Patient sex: F
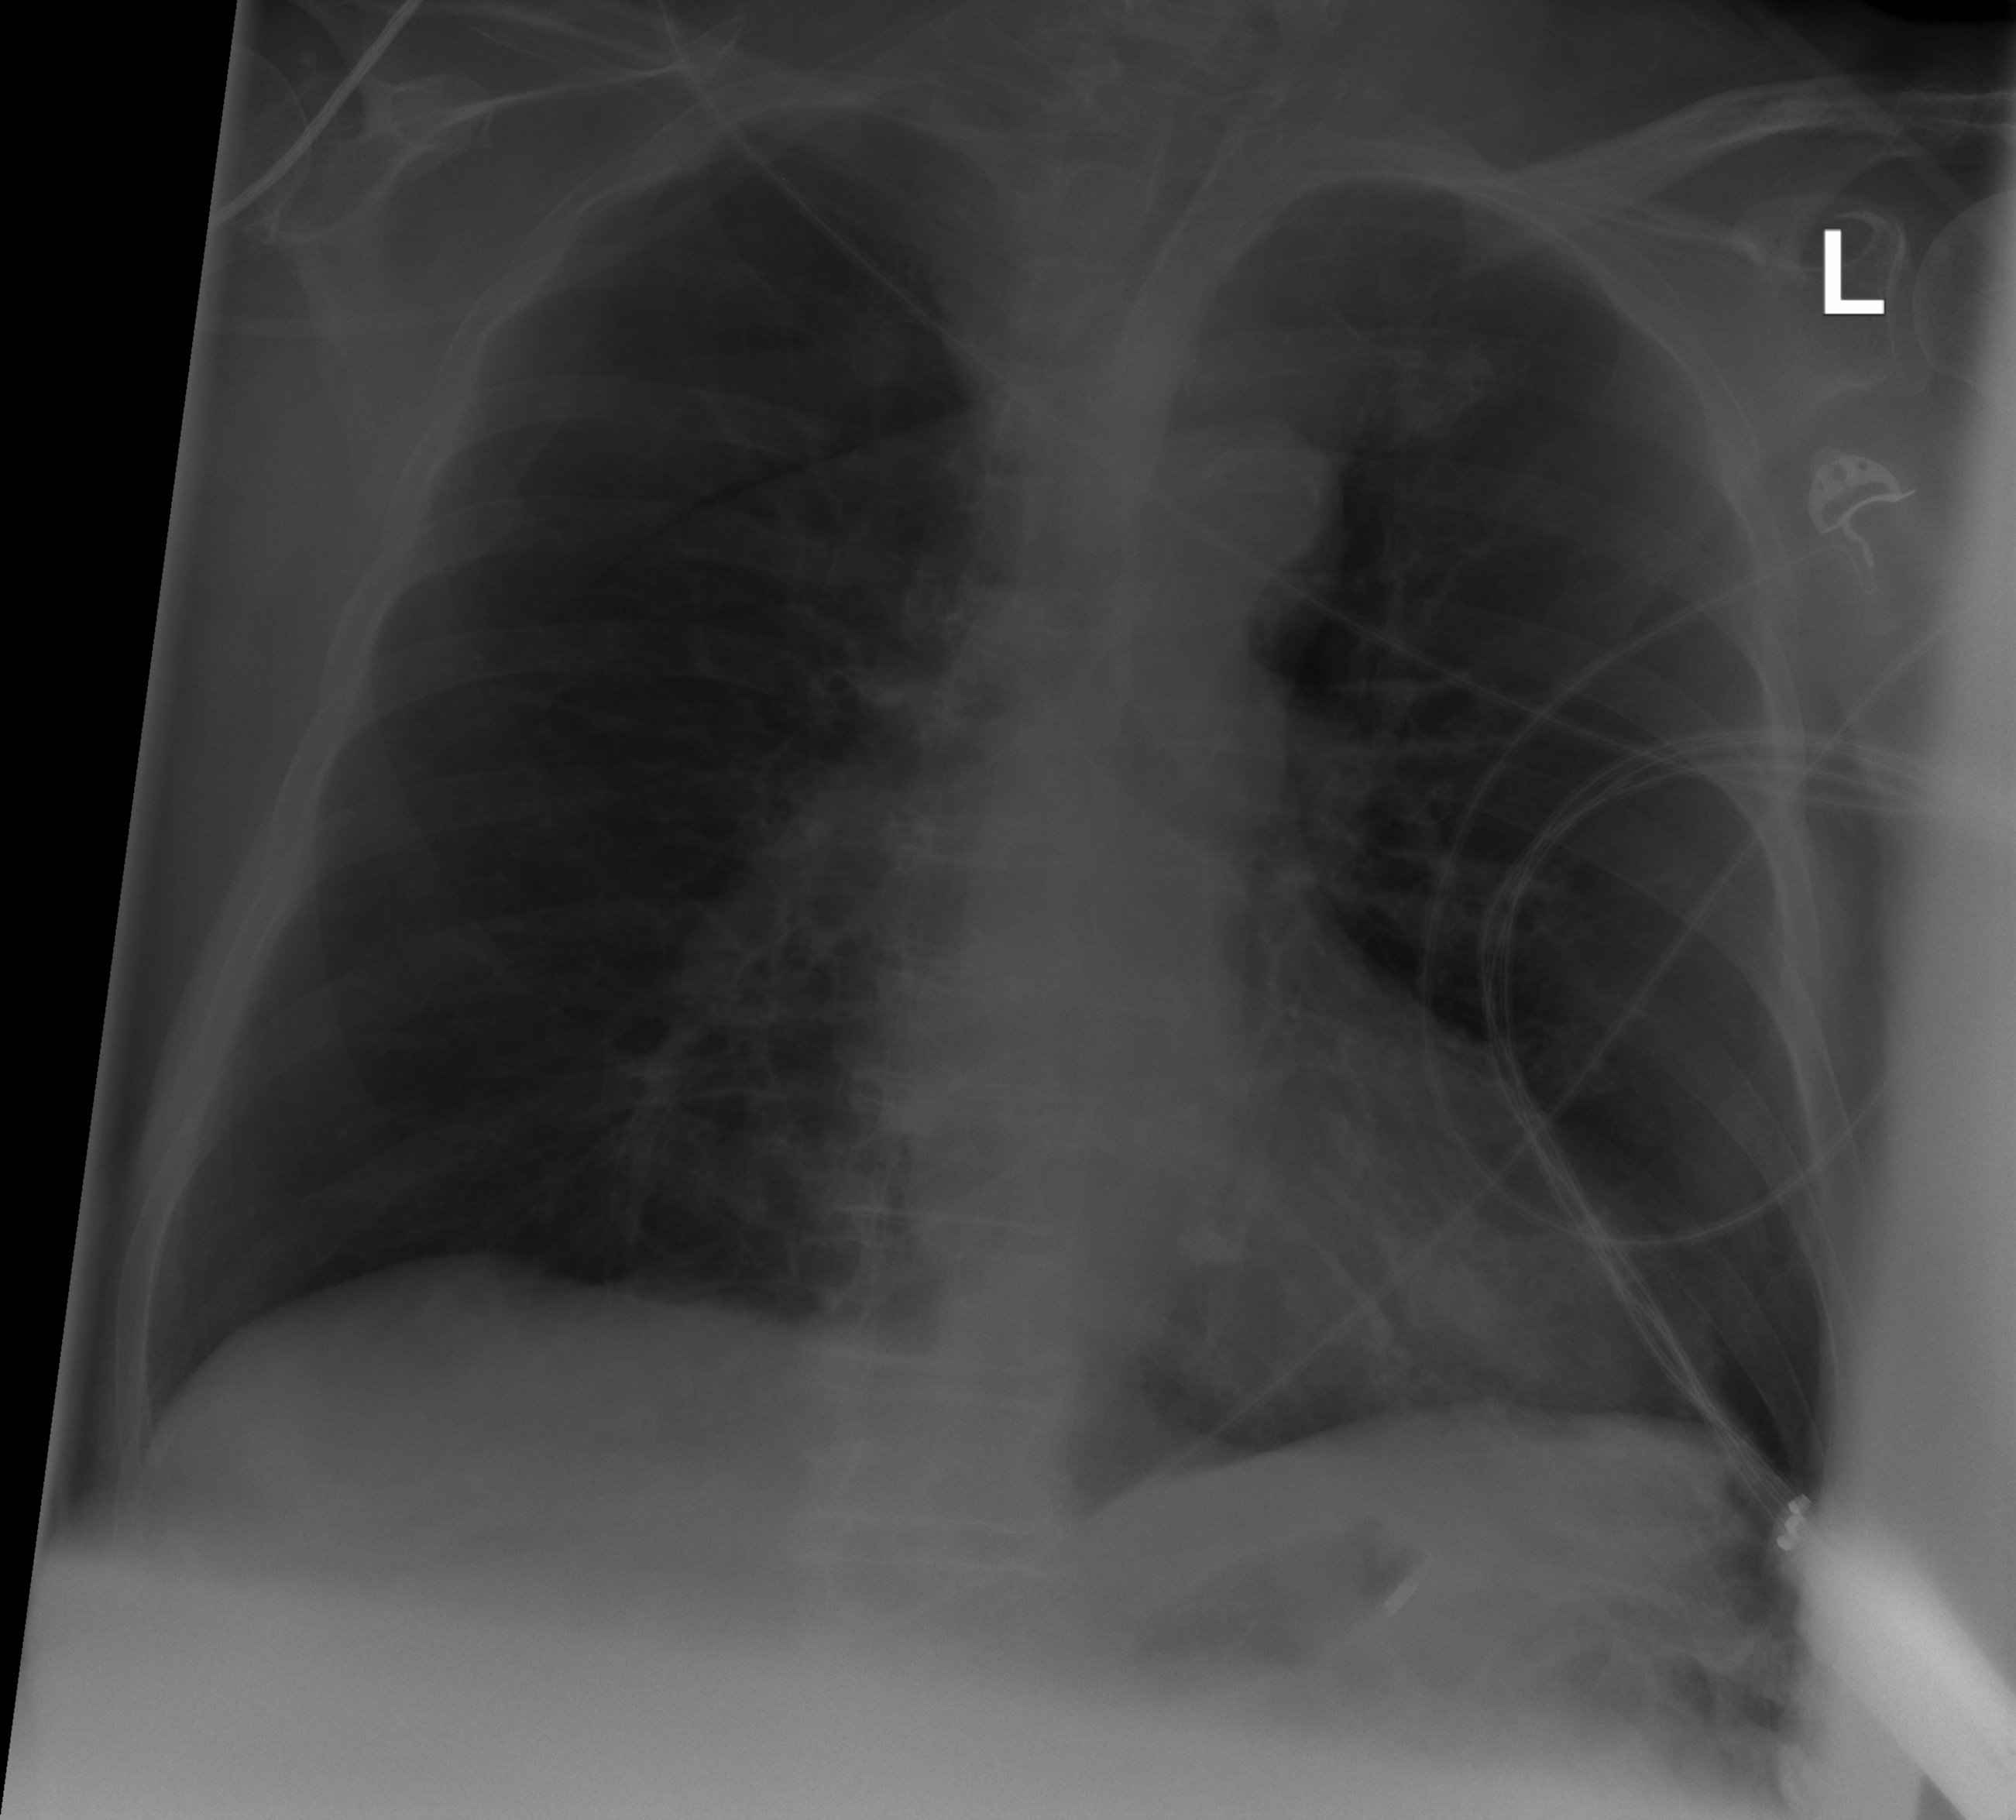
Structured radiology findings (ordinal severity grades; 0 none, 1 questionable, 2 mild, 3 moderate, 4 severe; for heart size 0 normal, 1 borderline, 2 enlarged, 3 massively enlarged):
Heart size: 0
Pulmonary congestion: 0
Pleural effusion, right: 0
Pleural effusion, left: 0
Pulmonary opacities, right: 0
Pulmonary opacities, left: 2
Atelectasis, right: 0
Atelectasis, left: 0